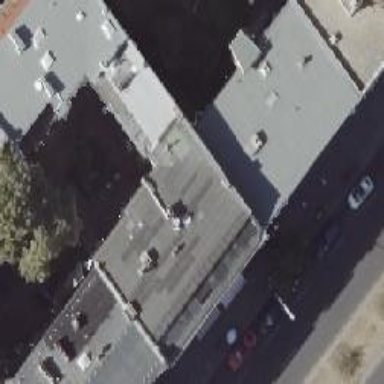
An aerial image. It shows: Bakery.